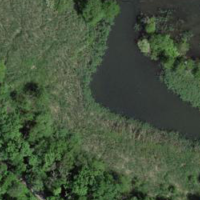
EUNIS habitat code: 44
Species observed at this site:
Aythya fuligula
Cyanistes caeruleus
Corylus avellana
Lamium galeobdolon
Mareca strepera